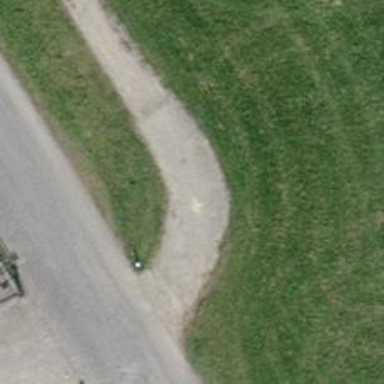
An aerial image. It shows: Compacted track with grade2 level.